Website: macys
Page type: account-selection
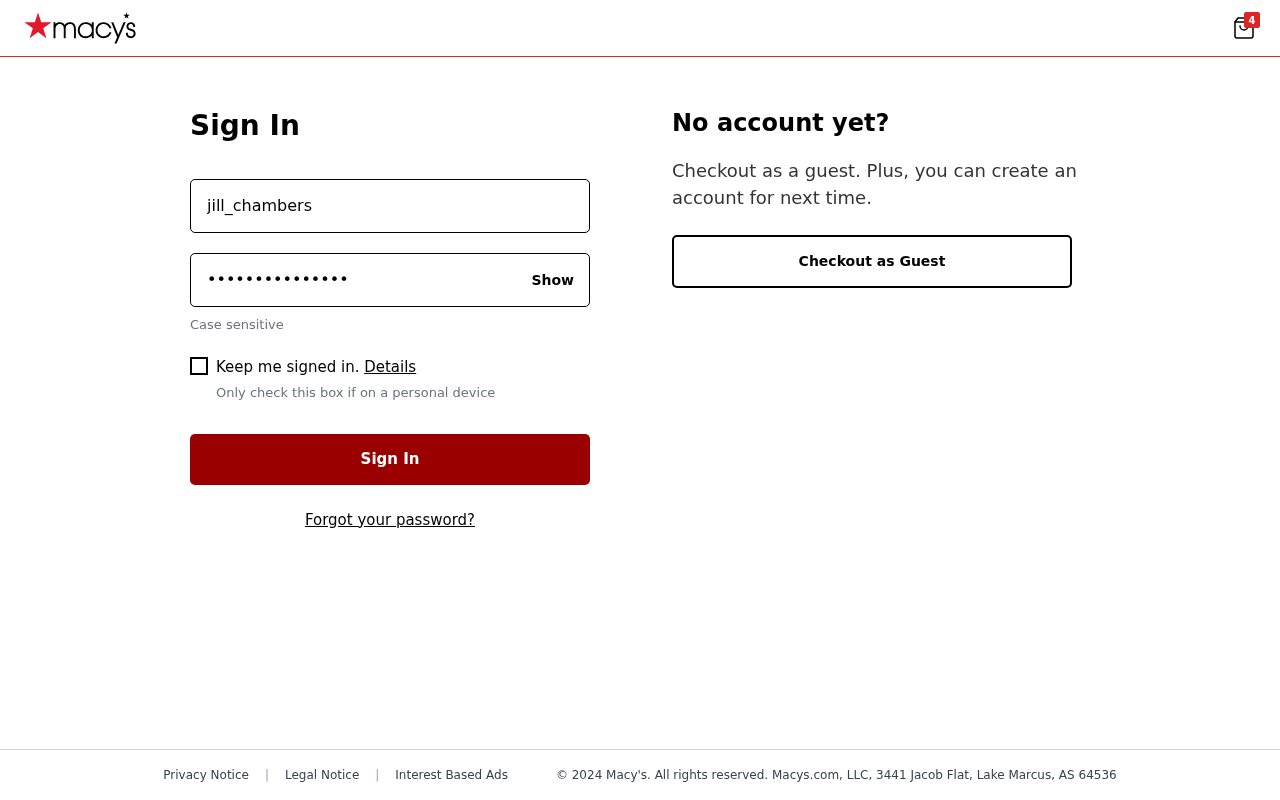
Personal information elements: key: PII_LOGIN_USERNAME
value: jill_chambers
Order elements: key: ORDER_NUM_ITEMS
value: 4